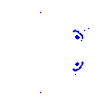
Particle: pion